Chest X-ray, AP view. Patient: 28 years old, sex M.
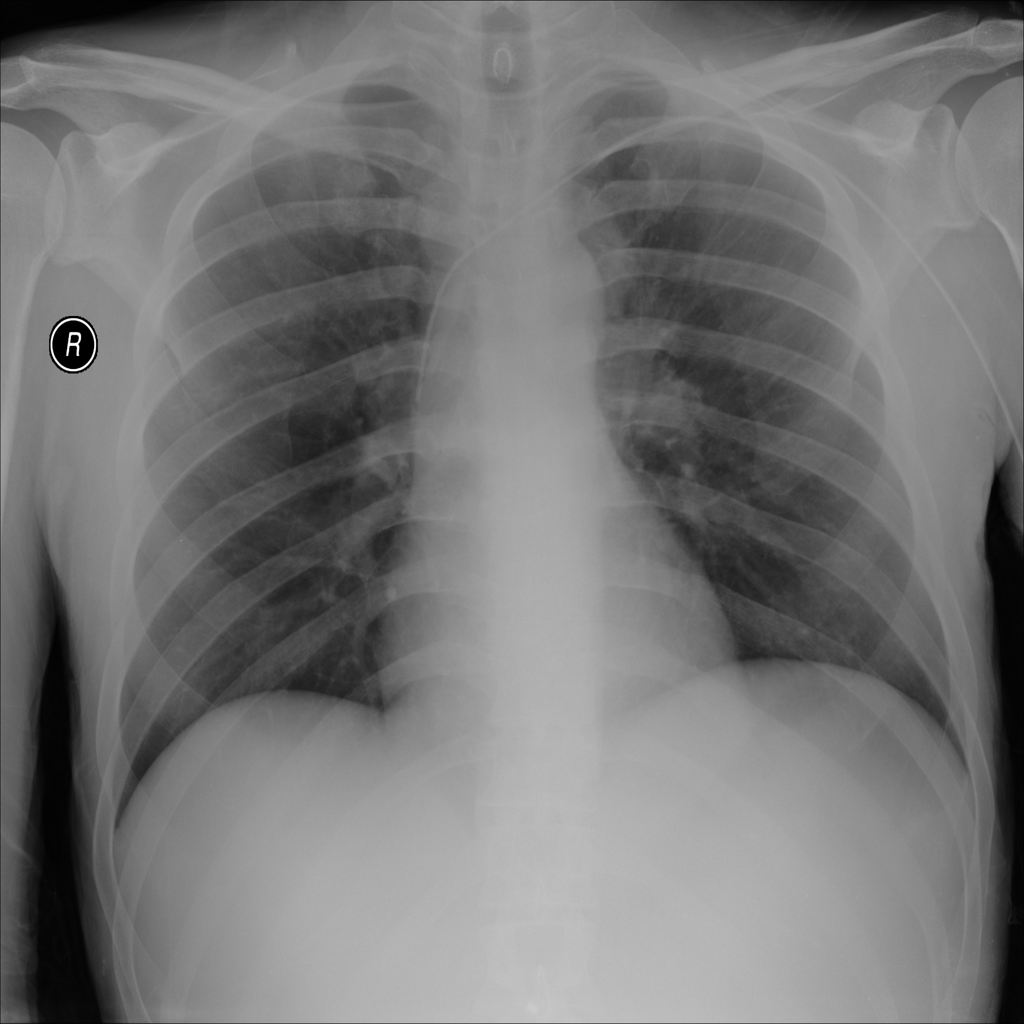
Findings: No Finding